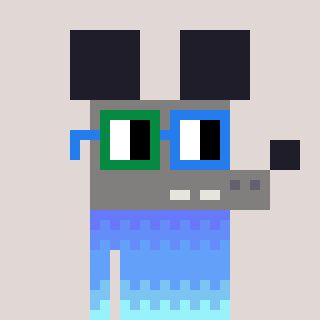
a pixel art character with square green and blue glasses, a mouse-shaped head and a grayscale-colored body on a warm background